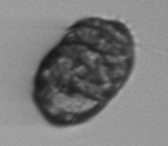
Label: Margalefidinium